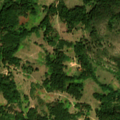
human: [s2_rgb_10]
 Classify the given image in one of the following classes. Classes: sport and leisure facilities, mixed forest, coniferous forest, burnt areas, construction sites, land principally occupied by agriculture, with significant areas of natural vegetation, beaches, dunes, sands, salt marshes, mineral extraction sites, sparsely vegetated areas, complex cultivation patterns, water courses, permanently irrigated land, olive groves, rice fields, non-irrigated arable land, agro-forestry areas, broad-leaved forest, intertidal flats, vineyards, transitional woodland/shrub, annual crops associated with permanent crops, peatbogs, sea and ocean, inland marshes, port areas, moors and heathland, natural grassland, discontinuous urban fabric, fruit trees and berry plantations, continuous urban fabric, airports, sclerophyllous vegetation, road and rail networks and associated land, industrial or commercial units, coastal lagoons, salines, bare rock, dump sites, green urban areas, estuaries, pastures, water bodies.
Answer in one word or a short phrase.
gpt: broad-leaved forest, transitional woodland/shrub